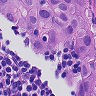
Metastatic tissue present: yes